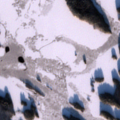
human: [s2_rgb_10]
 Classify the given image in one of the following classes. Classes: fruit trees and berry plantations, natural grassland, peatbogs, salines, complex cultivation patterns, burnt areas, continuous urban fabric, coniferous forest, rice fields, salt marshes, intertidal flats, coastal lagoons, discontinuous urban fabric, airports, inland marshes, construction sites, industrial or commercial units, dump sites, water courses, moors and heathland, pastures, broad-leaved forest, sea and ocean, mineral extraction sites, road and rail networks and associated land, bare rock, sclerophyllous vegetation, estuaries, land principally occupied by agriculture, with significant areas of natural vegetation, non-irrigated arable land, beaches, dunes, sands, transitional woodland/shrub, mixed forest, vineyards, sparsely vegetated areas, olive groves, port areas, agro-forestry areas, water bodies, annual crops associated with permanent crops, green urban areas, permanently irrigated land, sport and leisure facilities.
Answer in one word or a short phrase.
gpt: coniferous forest, mixed forest, water bodies